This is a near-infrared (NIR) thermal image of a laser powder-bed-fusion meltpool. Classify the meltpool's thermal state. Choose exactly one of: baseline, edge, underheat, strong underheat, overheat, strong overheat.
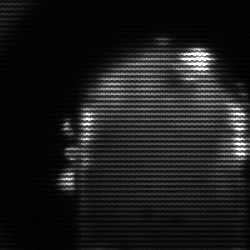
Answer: baseline